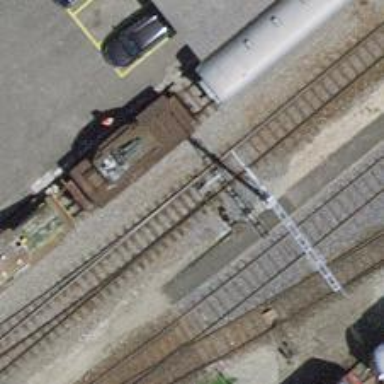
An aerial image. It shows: Railway switch.